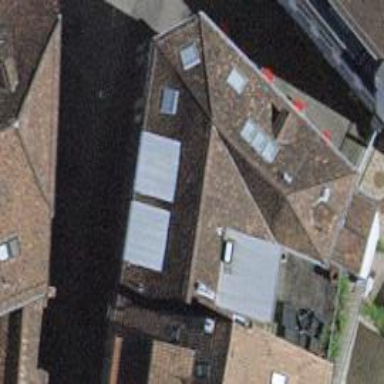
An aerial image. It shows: Restaurant.